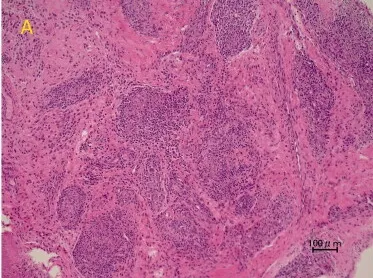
The pathological finding of the synovial sheath with HE staining showed epithelioid cell granuloma (A).
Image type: pathology (h&e)